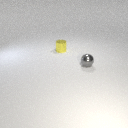
small gray metal sphere to the right of small yellow metal cylinder